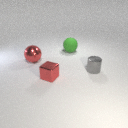
large red metal sphere in front of large green rubber sphere